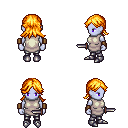
a pixel art fantasy rpg character, female body template, dark elf, purple skin, white tunic, metal pants, light blonde loose hair, leather bracers, metal boots, dagger, four views (front, back, left, right), 2x2 character sprite sheet, small pixel art, hard edges, no anti-aliasing